Question: I am struggling with 'LogAxis' to get sensible frequency labels, e.g. using an equal tempered scale with A4 = 440 Hz, such as <URL>, I want labels to appear for example at
'''
(30 to 120 by 2).map(midicps).foreach(println)
46.249302
51.91309
58.270466
65.406395
73.4162
82.40688
92.498604
103.82618
116.54095
130.81279
146.83238
164.81378
184.99721
207.65234
233.08188
261.62558
293.66476
329.62756
369.99442
<PHONE>
466.16376
523.25116
<PHONE>
...
4698.6367
5274.0405
5919.9106
6644.8755
7458.621
8372.019
'''
Hertz, where
'''
def midicps(d: Double): Double = 440 * math.pow(2, (d - 69) / 12)
'''
In other words, I have twelve divisions per octave (doubling of value), with a fixed frequency being 440.0. I happen to have a lower bound of '32.7' and upper bound of '16700.0' for the plot.
My first attempt:
'''
import org.jfree.chart._
val pl = new plot.XYPlot
val yaxis = new axis.LogAxis
yaxis.setLowerBound(32.7)
yaxis.setUpperBound(16.7e3)
yaxis.setBase(math.pow(2.0, 1.0/12))
yaxis.setMinorTickMarksVisible(true)
yaxis.setStandardTickUnits(axis.NumberAxis.createStandardTickUnits())
pl.setRangeAxis(yaxis)
val ch = new JFreeChart(pl)
val pn = new ChartPanel(ch)
new javax.swing.JFrame {
getContentPane.add(pn)
pack()
setVisible(true)
}
'''
This gives my labels which do not fall into any of the above raster points:

Any ideas how to enforce my raster?
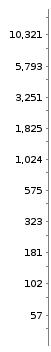
Answer: One possibility is to to a log<->lin conversion outside of JFreeChart, and convert back with a custom number format:
'''
import java.text.{ParsePosition, FieldPosition, NumberFormat}
import scalax.chart.api._
object PDFLogAxis extends App {
scala.swing.Swing.onEDT(run())
def midicps(d: Double): Double = 440 * math.pow(2, (d - 69) / 12)
def cpsmidi(d: Double): Double = math.log(d / 440) / math.log(2) * 12 + 69
def run(): Unit = {
val lo = cpsmidi(32.7) // log -> lin
val hi = cpsmidi(16.7e3)
val data = Vector((0.0, lo), (1.0, hi))
val chart = XYLineChart(data, title = "", legend = false)
val yAxis = chart.plot.range.axis.peer
.asInstanceOf[org.jfree.chart.axis.NumberAxis]
yAxis.setLowerBound(lo)
yAxis.setUpperBound(hi)
yAxis.setNumberFormatOverride(new NumberFormat {
def format(d: Double, sb: StringBuffer,
pos: FieldPosition): StringBuffer = {
val freq = midicps(d) // lin -> log
sb.append(f"$freq%1.1f")
}
def parse(s: String, parsePosition: ParsePosition): Number = ???
def format(d: Long, sb: StringBuffer,
pos: FieldPosition): StringBuffer = ???
})
chart.show()
}
}
'''